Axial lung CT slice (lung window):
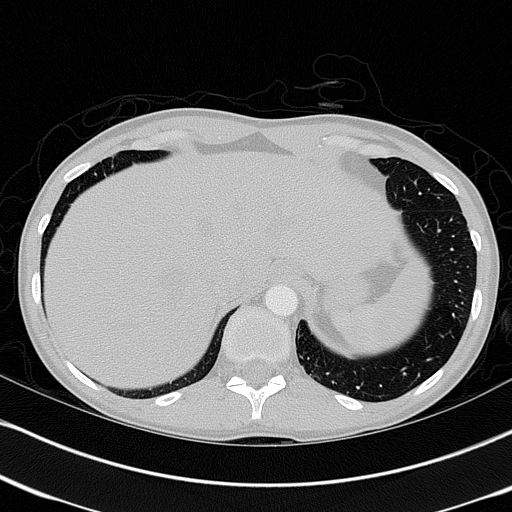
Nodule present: no